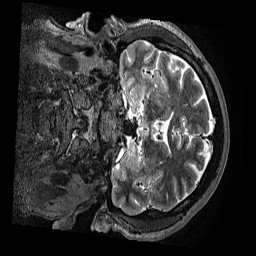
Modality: T2w
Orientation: coronal
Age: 54
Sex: male
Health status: ill
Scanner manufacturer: siemens
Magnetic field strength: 3 T
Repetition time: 3.2 s
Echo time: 0.564 s